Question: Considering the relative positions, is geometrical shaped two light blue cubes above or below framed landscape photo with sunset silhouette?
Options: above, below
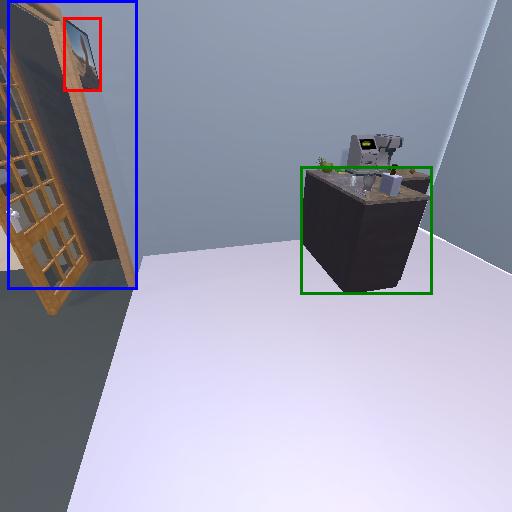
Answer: above